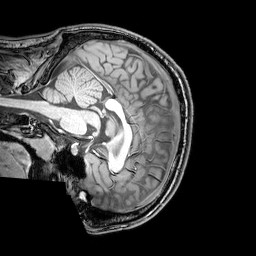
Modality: T1w
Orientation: sagittal
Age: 24
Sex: male
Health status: healthy
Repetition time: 0.081 s
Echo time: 0.037 s